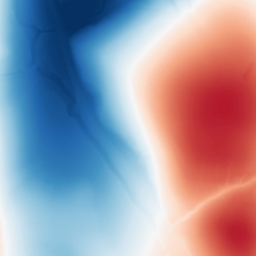
Category: trend_removal
Decomposition family: polynomial
Decomposition parameters: degree: 3
Upsampling method: fft_zeropad
Upsampling parameters: scale: 4
Upsampling scale: 4